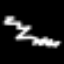
Label: squiggle